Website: home-depot
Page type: delivery-shipping
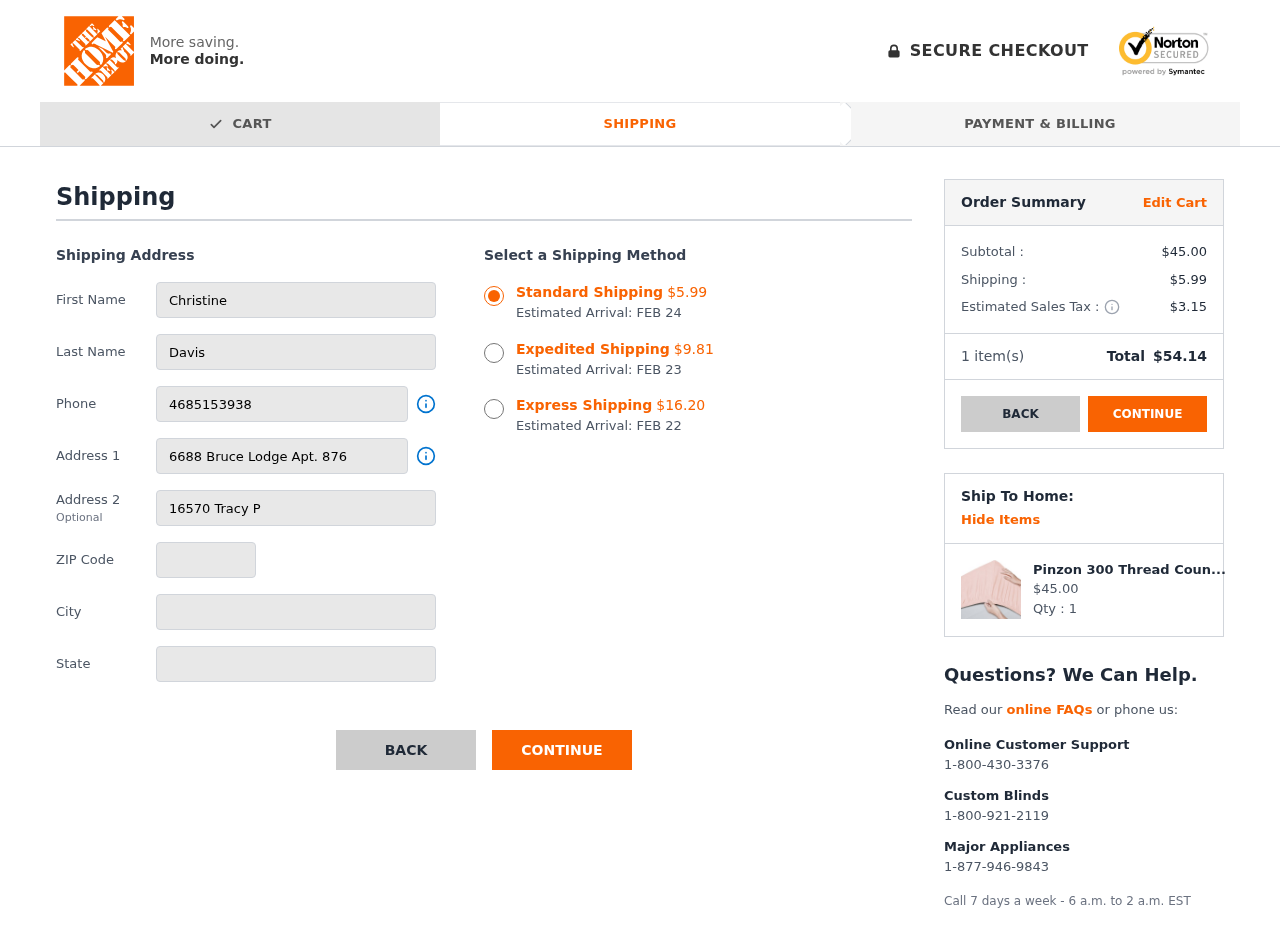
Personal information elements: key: PII_CITY
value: West Anthonymouth
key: PII_FIRSTNAME
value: Christine
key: PII_LASTNAME
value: Davis
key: PII_PHONE
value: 4685153938
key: PII_POSTCODE
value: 51308
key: PII_STATE
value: Iowa
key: PII_STREET
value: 6688 Bruce Lodge Apt. 876
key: PII_STREET2
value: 16570 Tracy Plains Suite 032
Product elements: key: PRODUCT1_NAME
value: Pinzon 300 Thread Count Organic Cotton Fitted Sheet (Pack of 2)
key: PRODUCT1_PRICE
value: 45
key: PRODUCT1_QUANTITY
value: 1
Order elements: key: ORDER_SHIPPING_COST_STANDARD
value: $5.99
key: ORDER_DELIVERY_DATE
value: FEB 24
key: ORDER_SHIPPING_COST_EXPEDITED
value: $9.81
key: ORDER_DELIVERY_DATE_EXPEDITED
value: FEB 23
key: ORDER_SHIPPING_COST_EXPRESS
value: $16.20
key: ORDER_DELIVERY_DATE_EXPRESS
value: FEB 22
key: ORDER_SUBTOTAL
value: $45.00
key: ORDER_SHIPPING_COST
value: $5.99
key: ORDER_TAX
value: $3.15
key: ORDER_NUM_ITEMS
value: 1
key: ORDER_TOTAL
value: $54.14